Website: walmart
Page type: account-selection
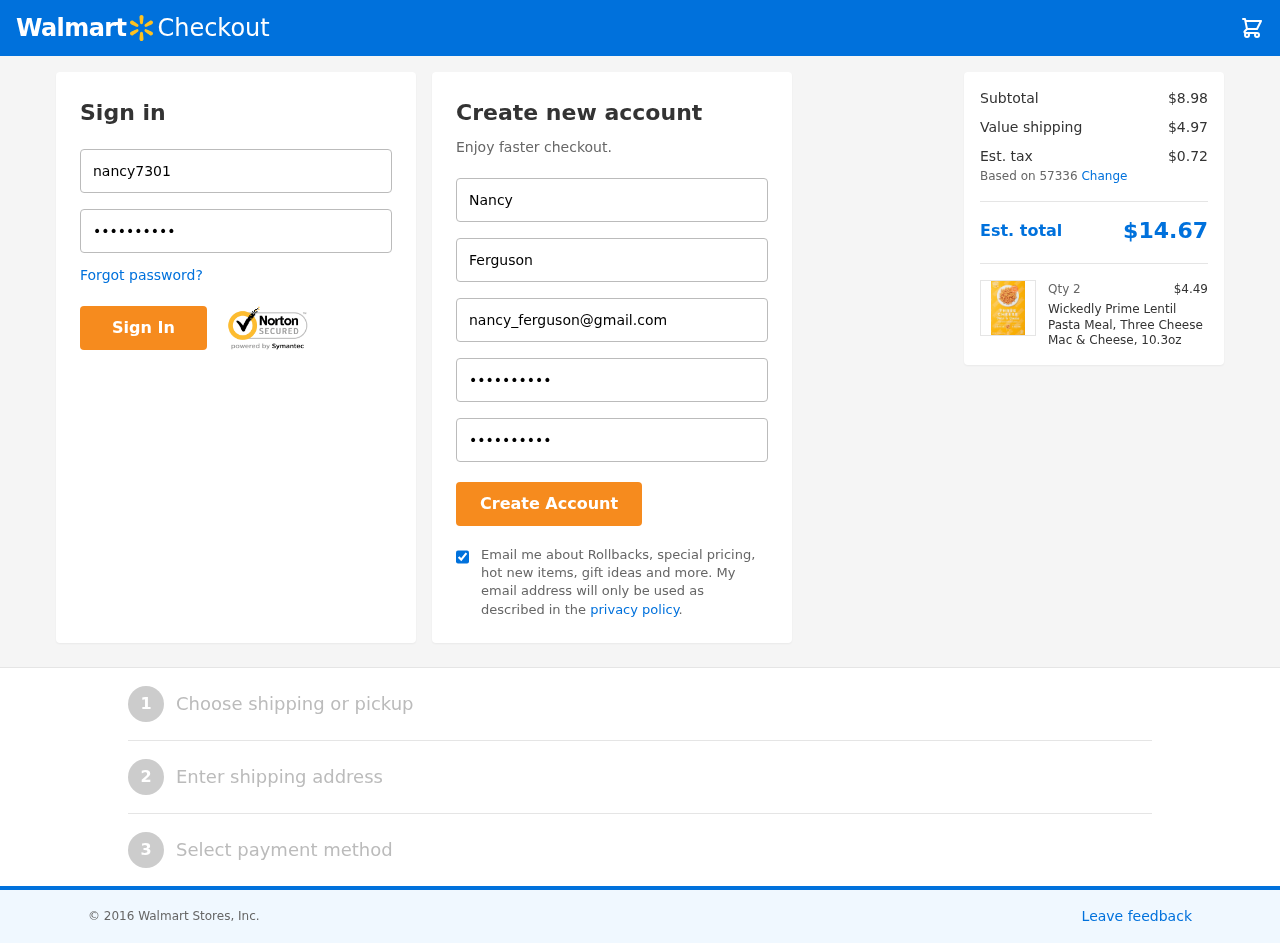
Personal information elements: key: PII_EMAIL
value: nancy_ferguson@gmail.com
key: PII_FIRSTNAME
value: Nancy
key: PII_LASTNAME
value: Ferguson
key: PII_LOGIN_USERNAME
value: nancy7301
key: PII_POSTCODE
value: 57336
Product elements: key: PRODUCT1_NAME
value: Wickedly Prime Lentil Pasta Meal, Three Cheese Mac & Cheese, 10.3oz
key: PRODUCT1_PRICE
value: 4.49
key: PRODUCT1_QUANTITY
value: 2
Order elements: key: ORDER_SUBTOTAL
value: $8.98
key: ORDER_SHIPPING_COST
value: $4.97
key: ORDER_TAX
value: $0.72
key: ORDER_TOTAL
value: $14.67